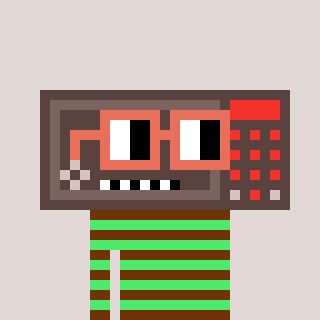
a pixel art character with square orange glasses, a wallsafe-shaped head and a teal-colored body on a warm background